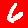
Digit: 6